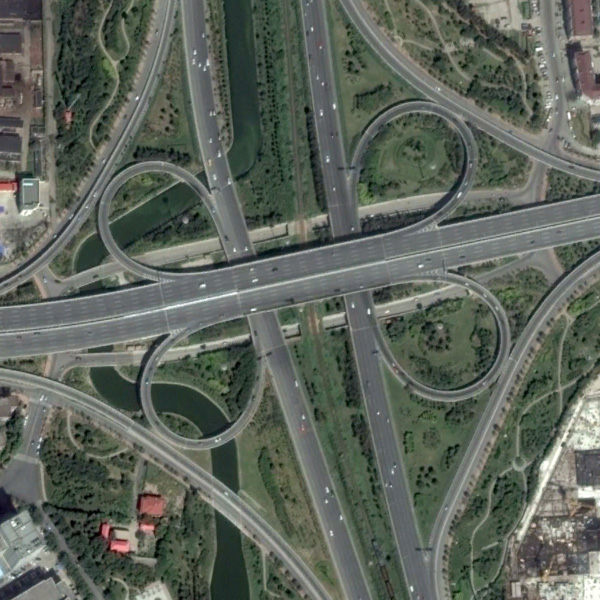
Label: Viaduct